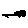
Label: car